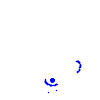
Particle: electron